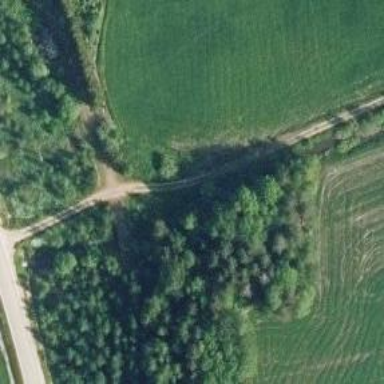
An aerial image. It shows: Culvert tunnel.